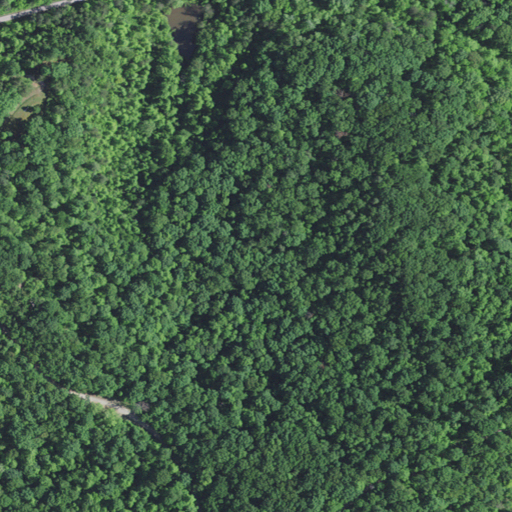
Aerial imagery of ridge(s) in Kentucky named Bolin Ridge containing deciduous forest, open development, and mixed forest